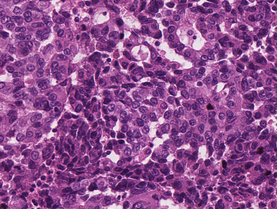
Tumor epithelial tissue: yes
Tumor-associated stroma tissue: no
Normal tissue: no